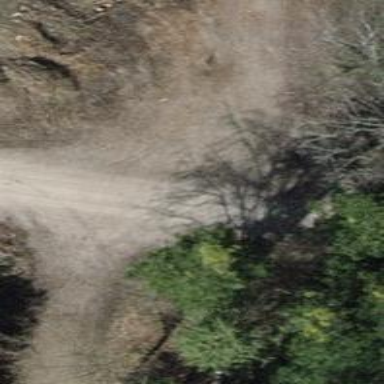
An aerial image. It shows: Gravel track with grade2 tracktype.